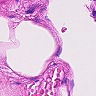
Metastatic tissue present: no